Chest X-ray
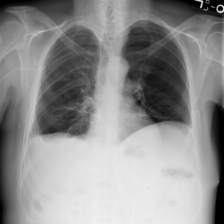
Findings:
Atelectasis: negative
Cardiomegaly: negative
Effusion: negative
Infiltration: negative
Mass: negative
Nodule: negative
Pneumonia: negative
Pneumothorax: negative
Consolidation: negative
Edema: negative
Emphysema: negative
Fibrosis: negative
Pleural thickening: positive
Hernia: negative